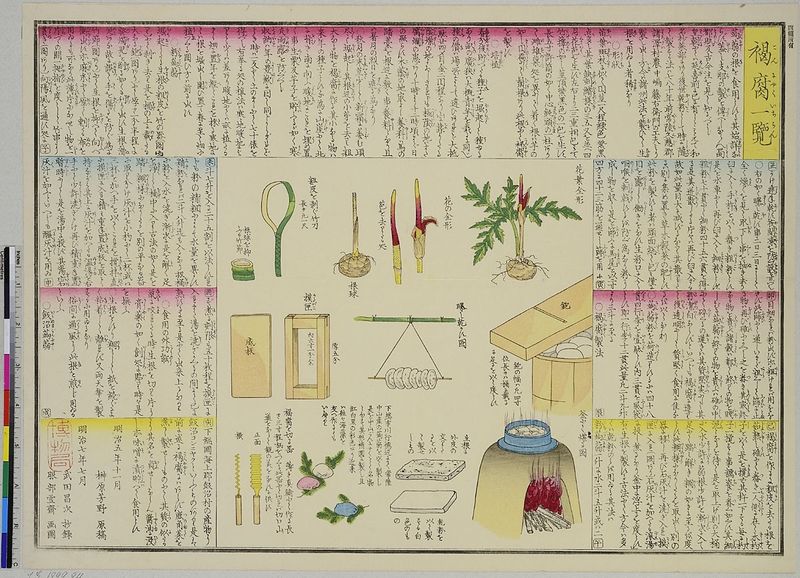
Titel: Konnyaku: Eine Übersicht
Künstler: Hattori Sessai
Standort: Hamburg
Institution: Museum für Kunst und Gewerbe Hamburg
Schlagwörter: feuer, blatt, pflanze, pflanzen, ofen, holzschnitt, korb, schriftzeichen, druckgraphik, druckgrafik, text, asiatisch, chinesisch, zeit, spirale, anleitung, prozess, schlinge, rezept, ofeb, anleitunh, reproduktionen, lexika, chinesische schriftzeichen, druckerzeugnisse, kräuter, essen kochen, zubereitung von lebensmitteln, meiji, konjakwurzel, teufelszunge, anleitbg, herstellunh